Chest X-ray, PA view. Patient: 51 years old, sex F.
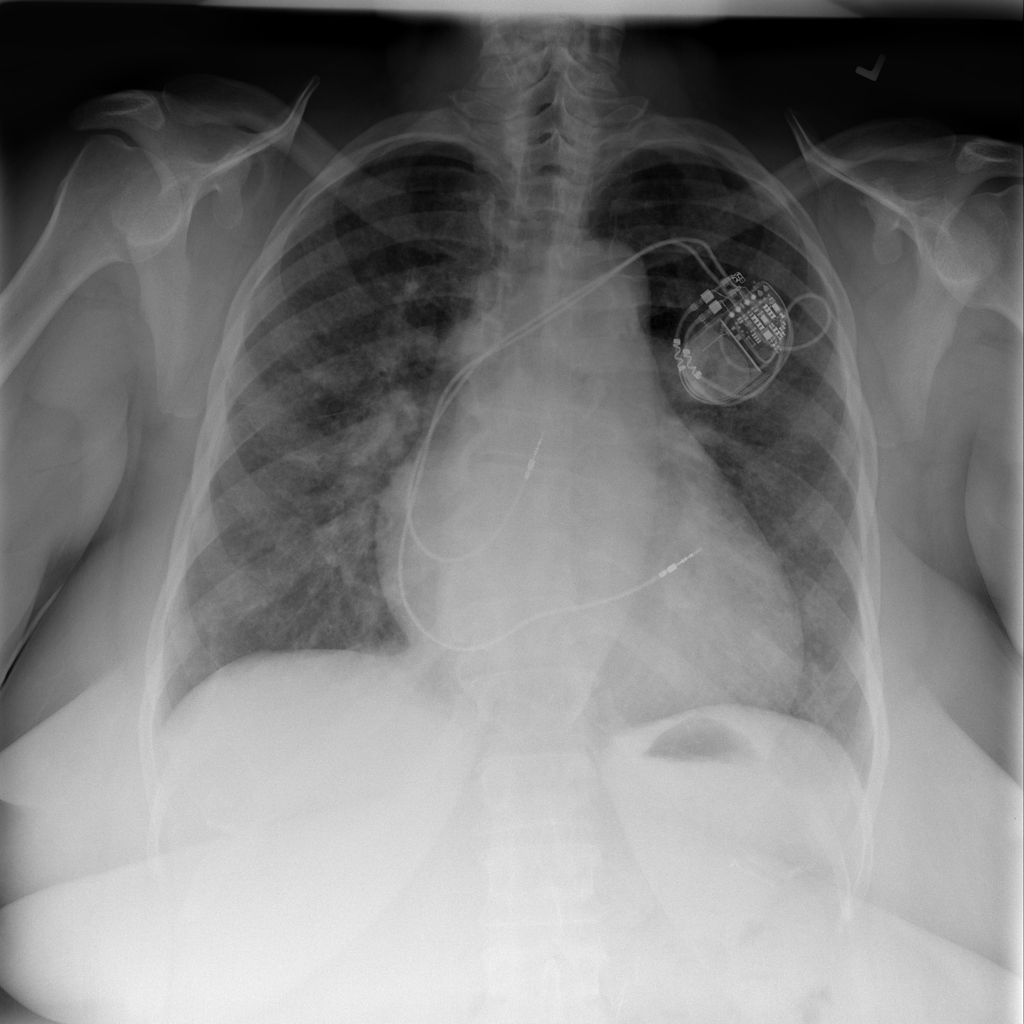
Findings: Cardiomegaly, Pneumothorax